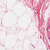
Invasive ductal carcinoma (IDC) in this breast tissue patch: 0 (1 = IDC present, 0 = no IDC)